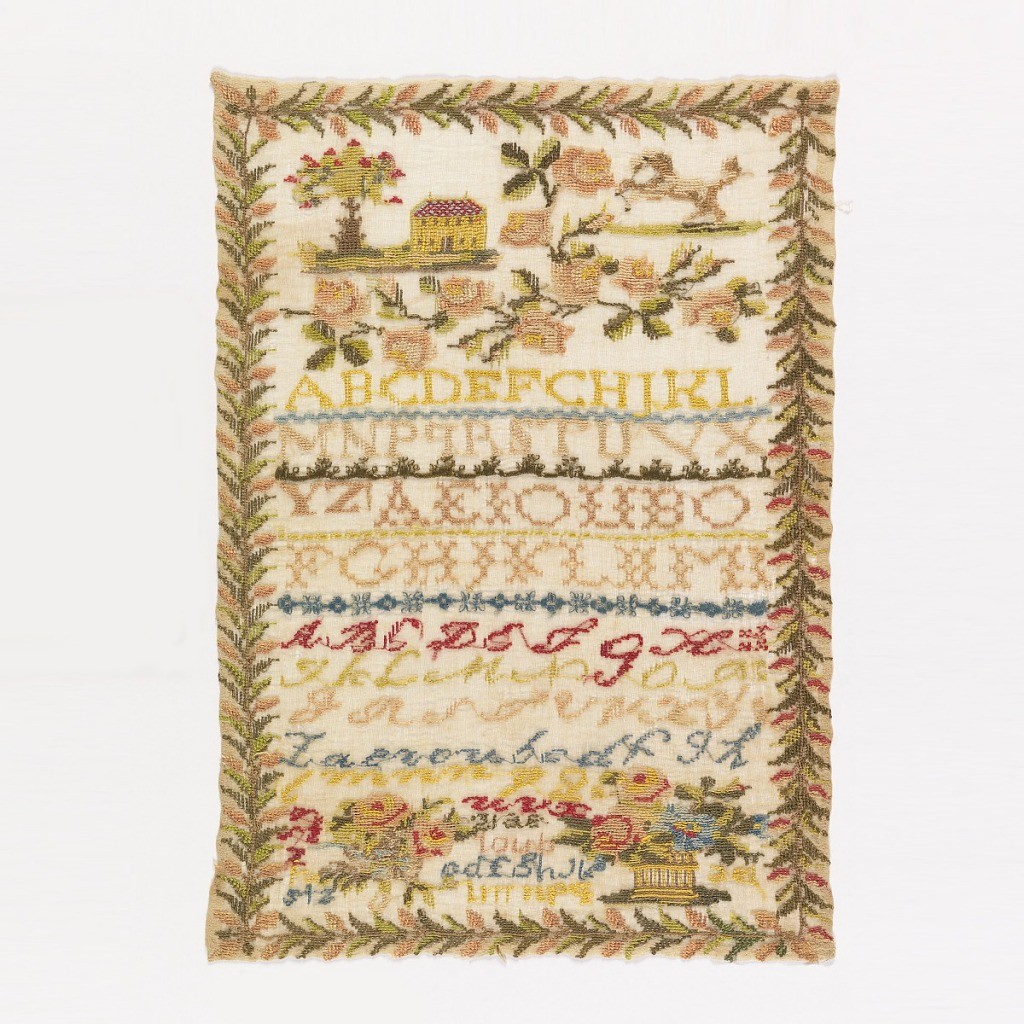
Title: Sampler
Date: mid-19th century
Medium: silk embroidery, linen foundation Technique: cross, birds-eye and satin stitches on plain weave
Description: House, horse, flowers and alphabets with a floral border.